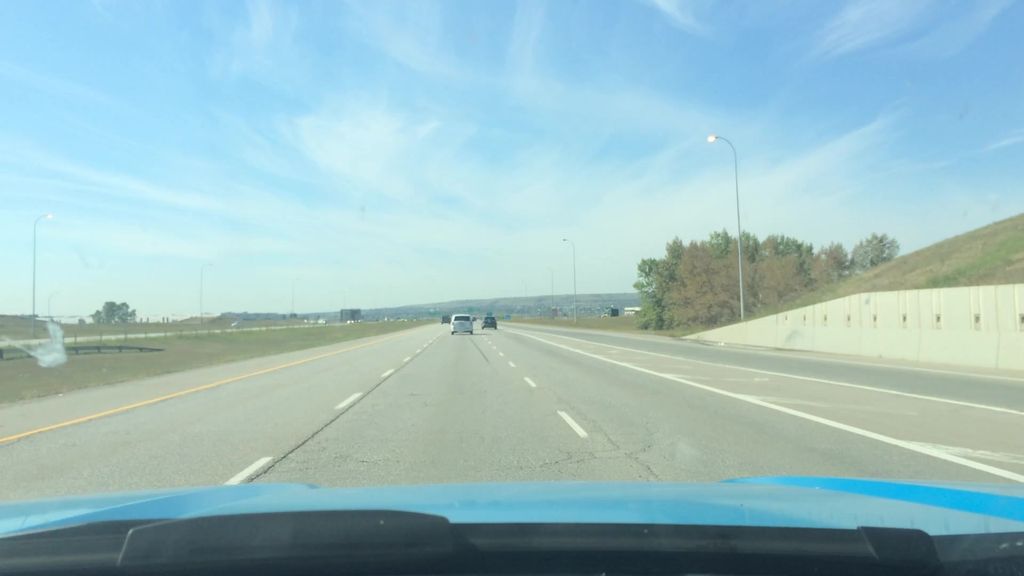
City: calgary